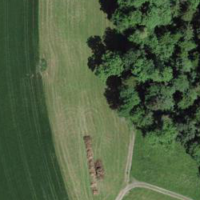
EUNIS habitat code: 52
Species observed at this site:
Veronica filiformis